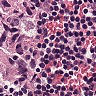
Metastatic tissue present: yes